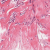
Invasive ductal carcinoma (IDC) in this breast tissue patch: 0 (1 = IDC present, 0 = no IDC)